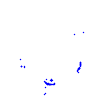
Particle: proton